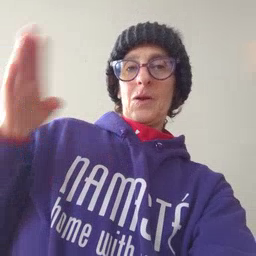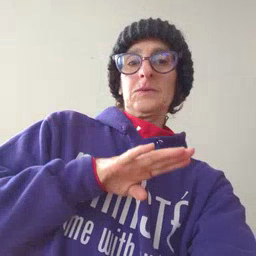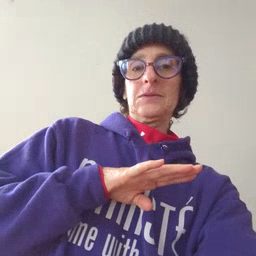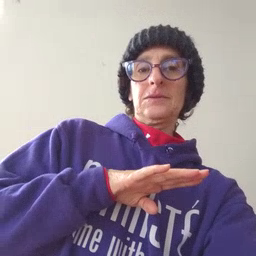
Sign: close